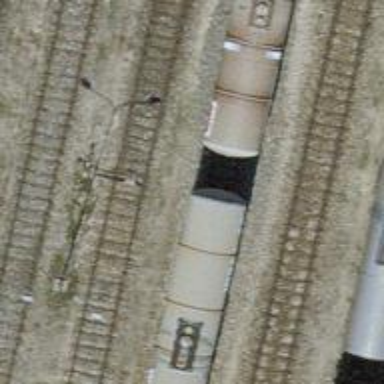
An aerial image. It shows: Railway switch.